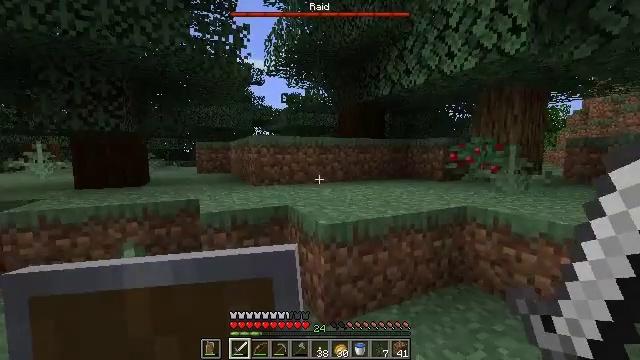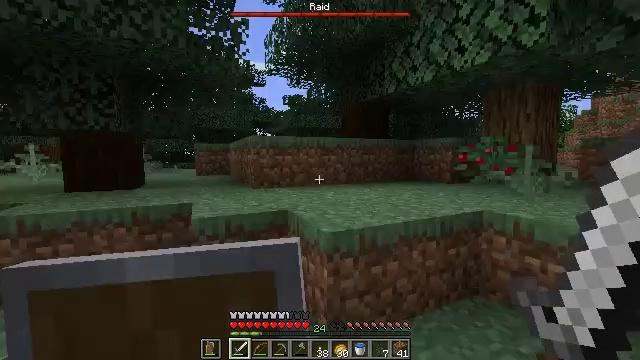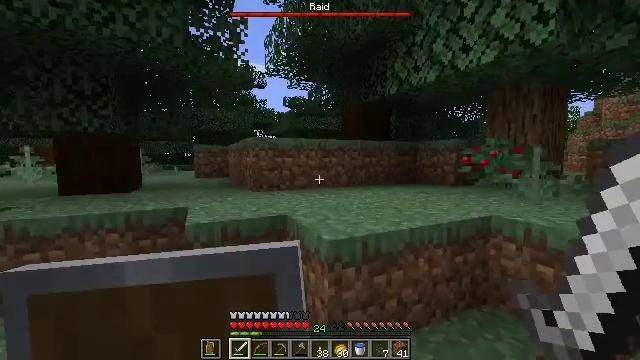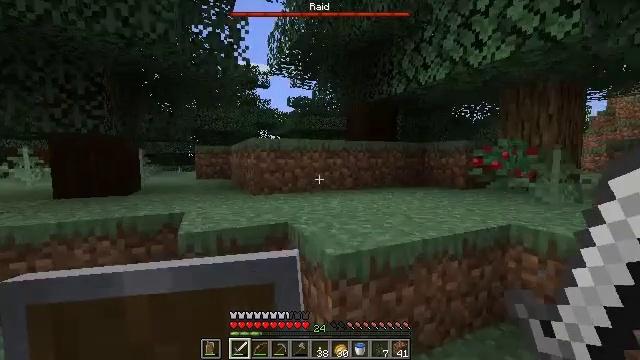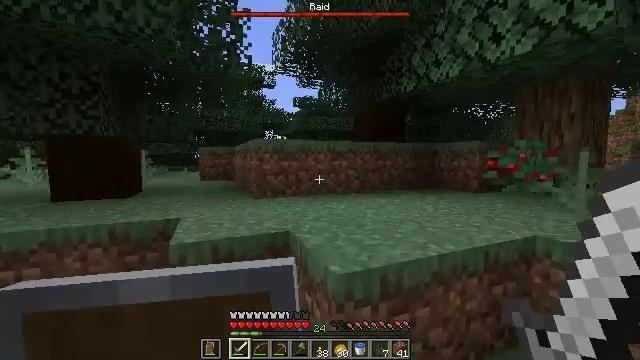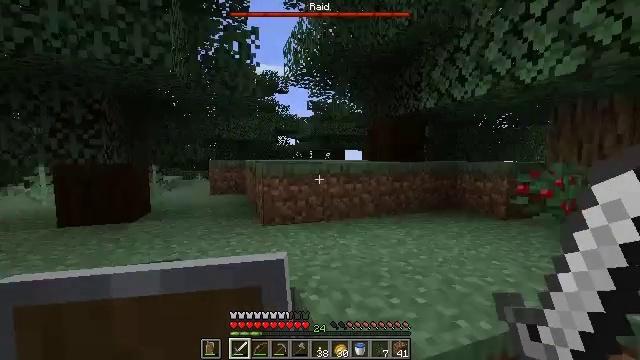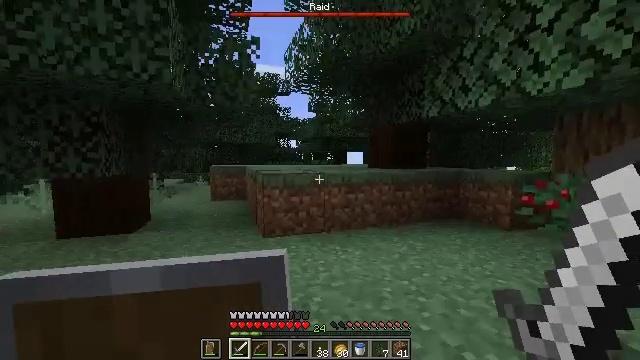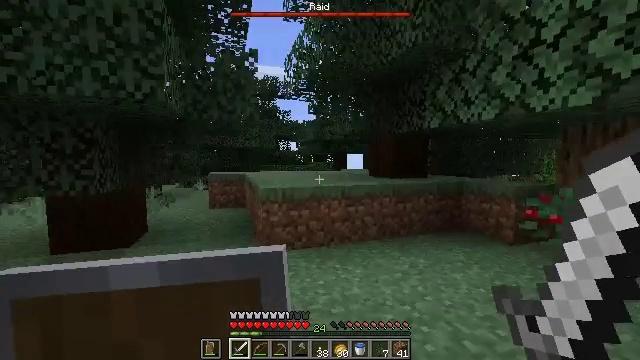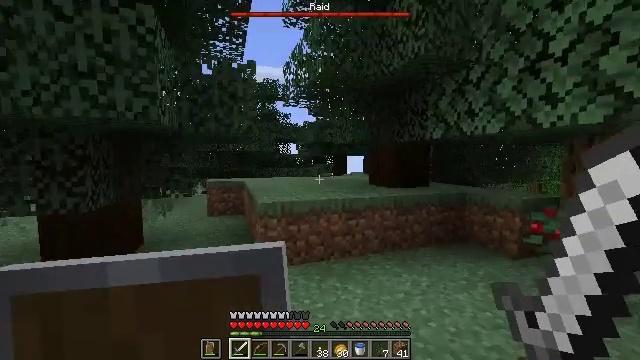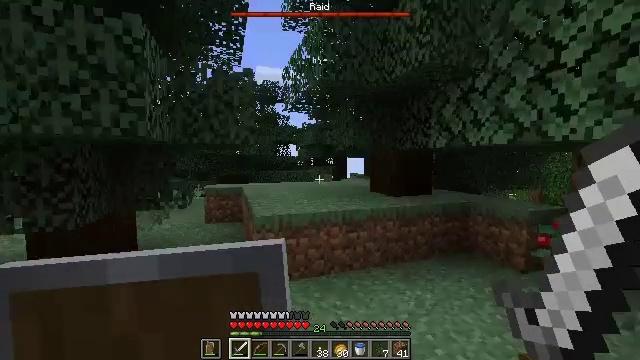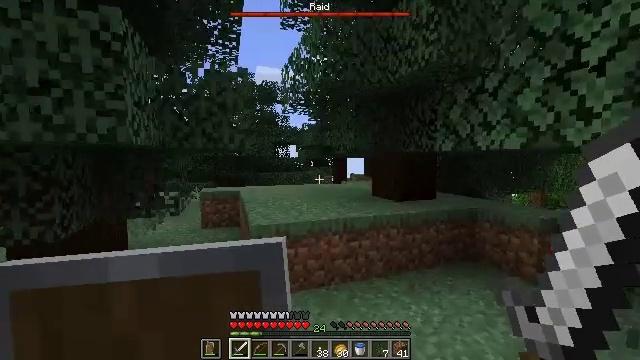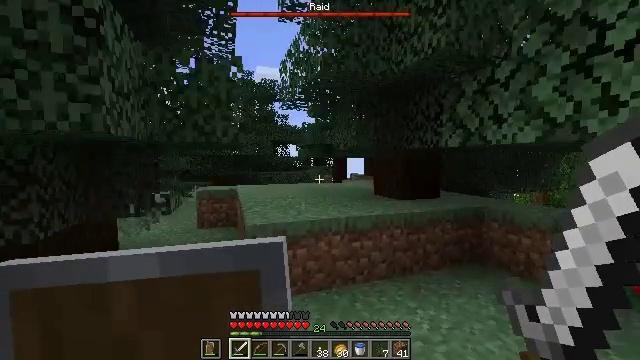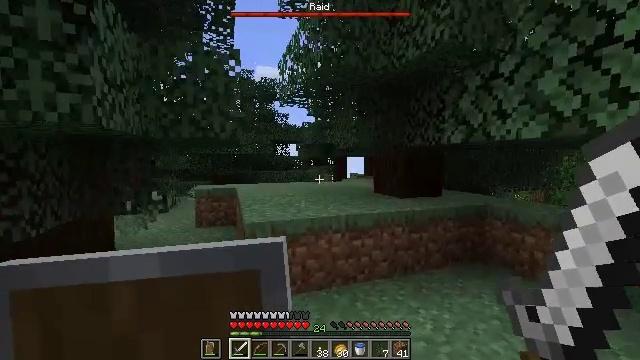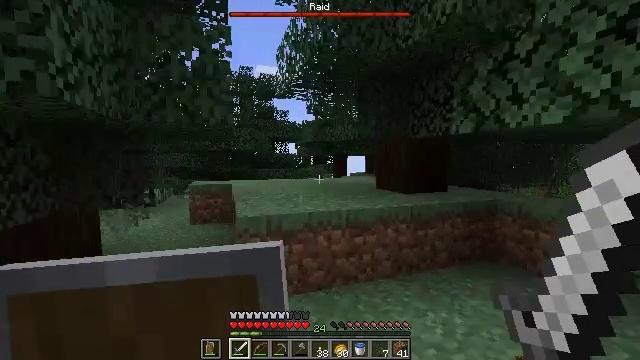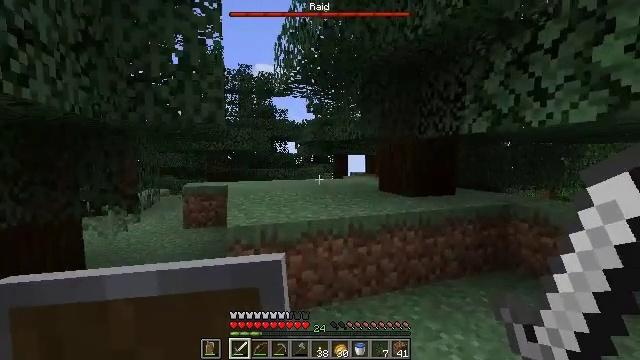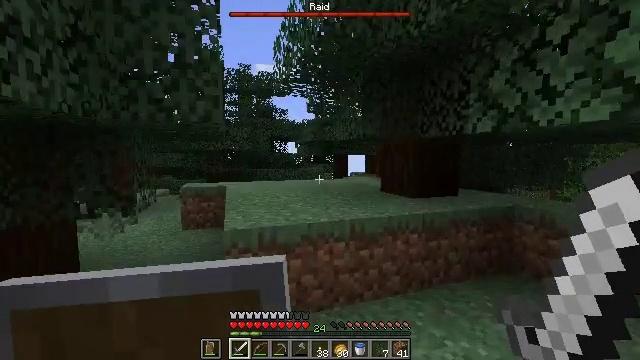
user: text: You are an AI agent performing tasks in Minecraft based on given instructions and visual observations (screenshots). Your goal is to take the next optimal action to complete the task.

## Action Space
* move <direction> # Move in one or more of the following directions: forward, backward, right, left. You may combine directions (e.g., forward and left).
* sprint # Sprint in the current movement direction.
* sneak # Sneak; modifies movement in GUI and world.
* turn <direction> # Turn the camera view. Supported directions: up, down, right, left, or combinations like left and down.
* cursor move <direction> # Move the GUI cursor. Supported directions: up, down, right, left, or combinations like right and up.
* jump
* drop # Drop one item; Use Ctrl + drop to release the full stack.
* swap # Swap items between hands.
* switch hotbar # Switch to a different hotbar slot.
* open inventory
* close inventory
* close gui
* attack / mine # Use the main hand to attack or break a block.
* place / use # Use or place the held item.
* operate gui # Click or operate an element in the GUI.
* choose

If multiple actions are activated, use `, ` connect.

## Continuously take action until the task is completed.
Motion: motion action
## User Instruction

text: Mine grass block from the ground.
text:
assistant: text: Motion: move forward
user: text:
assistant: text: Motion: move forward
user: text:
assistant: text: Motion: move forward
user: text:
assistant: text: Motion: move forward, turn left
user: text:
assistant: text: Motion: move forward, turn left, jump
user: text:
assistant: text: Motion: move forward, jump
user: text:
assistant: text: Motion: move forward, jump
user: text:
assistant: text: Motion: move forward, jump
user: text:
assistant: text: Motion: move forward
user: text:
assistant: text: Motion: move forward
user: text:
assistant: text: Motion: move forward
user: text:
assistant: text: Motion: move forward
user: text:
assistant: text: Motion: move forward
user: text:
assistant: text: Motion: move forward
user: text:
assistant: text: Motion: move forward
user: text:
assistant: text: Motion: move forward
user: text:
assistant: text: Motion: move forward
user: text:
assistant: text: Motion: move forward
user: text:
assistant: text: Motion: move forward, turn left, jump
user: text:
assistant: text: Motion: move forward, jump
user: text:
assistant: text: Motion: move forward, turn left and down, jump
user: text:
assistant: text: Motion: move forward, turn down
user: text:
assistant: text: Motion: move forward
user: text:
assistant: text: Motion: move forward
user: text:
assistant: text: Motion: move forward, turn left
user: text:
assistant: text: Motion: move forward, turn left and down
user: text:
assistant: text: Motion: move forward, sprint, turn left
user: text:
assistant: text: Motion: move forward, sprint, turn left
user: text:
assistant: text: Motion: move forward, sprint, turn left and down
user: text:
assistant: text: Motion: move forward